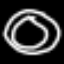
Label: donut